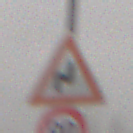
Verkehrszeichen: DoppelkurveRechts
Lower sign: Geschwindigkeit80
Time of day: Midday
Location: Outdoor (Nature)
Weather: Overcast
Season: Winter
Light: Natural